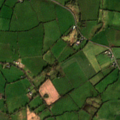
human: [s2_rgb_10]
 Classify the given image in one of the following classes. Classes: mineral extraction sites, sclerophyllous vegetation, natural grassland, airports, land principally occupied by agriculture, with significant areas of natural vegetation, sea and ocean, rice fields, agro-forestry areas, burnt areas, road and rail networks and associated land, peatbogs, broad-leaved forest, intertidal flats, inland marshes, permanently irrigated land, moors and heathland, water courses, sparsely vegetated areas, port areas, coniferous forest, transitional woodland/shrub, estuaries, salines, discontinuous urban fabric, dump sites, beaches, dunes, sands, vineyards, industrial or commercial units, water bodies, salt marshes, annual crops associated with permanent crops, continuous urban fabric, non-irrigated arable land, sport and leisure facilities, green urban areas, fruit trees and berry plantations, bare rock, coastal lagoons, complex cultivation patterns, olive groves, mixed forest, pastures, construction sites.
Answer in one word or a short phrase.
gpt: pastures